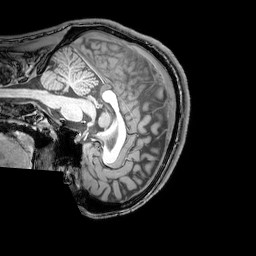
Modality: T1w
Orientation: sagittal
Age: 20
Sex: male
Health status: healthy
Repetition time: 0.081 s
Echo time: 0.037 s